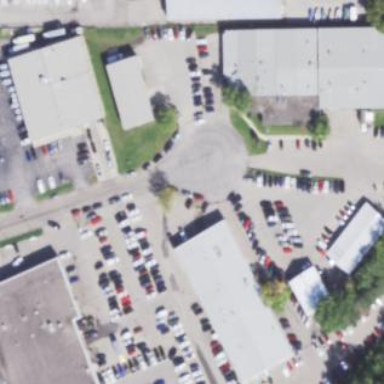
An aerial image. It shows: Warehouse.